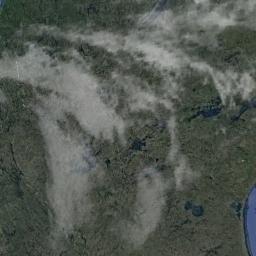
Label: cloud